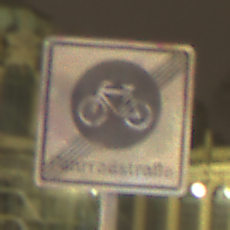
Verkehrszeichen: EndeFahrradstrasse
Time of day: Night
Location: Outdoor (Urban)
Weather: Overcast
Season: NotSpecified
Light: Artificial